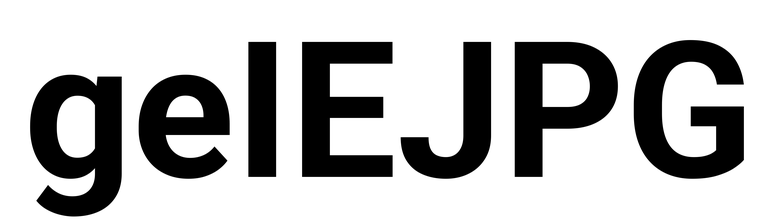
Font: Roboto_Bold